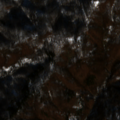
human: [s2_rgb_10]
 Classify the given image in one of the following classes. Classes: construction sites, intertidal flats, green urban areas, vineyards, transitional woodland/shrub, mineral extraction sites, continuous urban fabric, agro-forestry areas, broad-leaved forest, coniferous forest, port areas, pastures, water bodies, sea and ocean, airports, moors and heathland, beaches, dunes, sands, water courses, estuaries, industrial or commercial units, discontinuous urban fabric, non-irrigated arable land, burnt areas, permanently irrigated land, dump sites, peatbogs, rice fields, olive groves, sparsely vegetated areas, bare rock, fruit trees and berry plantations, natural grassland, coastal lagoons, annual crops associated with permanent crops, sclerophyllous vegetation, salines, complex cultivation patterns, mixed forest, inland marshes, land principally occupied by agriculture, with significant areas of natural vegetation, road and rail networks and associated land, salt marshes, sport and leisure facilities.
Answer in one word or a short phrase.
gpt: broad-leaved forest